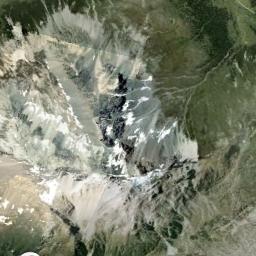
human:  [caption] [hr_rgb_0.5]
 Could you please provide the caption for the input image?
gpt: Only the peaks of the snow-capped mountains are covered with snow .

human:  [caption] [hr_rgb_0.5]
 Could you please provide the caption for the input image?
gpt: The snow berg is consist of green plants,Bare land and white snow .

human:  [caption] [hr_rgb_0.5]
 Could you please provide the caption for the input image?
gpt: A lot of snow is on the snowberg .

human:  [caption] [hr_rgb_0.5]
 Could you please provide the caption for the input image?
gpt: The snowberg is partly covered with snow and ice and the color of the mountain is brown .

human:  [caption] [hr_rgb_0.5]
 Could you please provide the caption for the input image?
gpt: There are some snow on the snowberg .